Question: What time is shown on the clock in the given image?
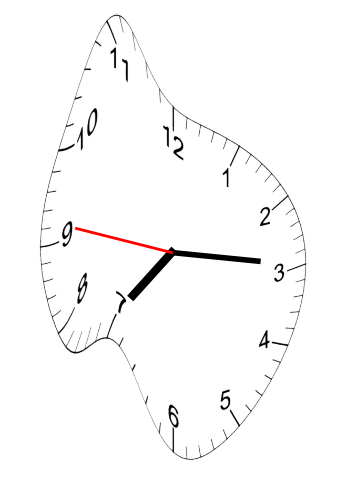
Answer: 07:14:46